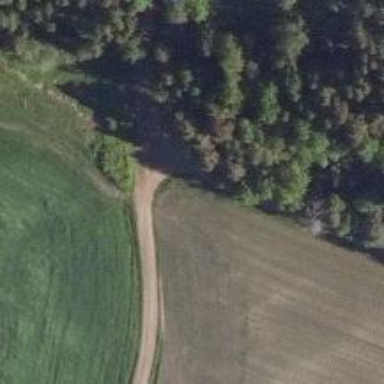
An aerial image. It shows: Unclassified road.